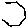
Label: hexagon